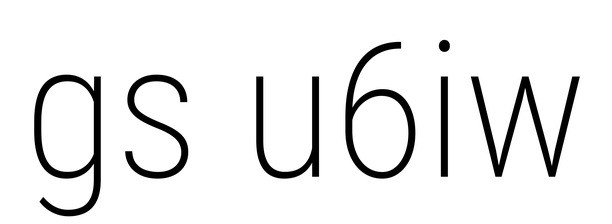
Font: Roboto_Condensed_ExtraLight